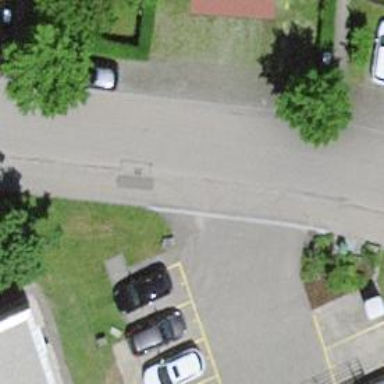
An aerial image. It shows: Road serving as parking aisle.